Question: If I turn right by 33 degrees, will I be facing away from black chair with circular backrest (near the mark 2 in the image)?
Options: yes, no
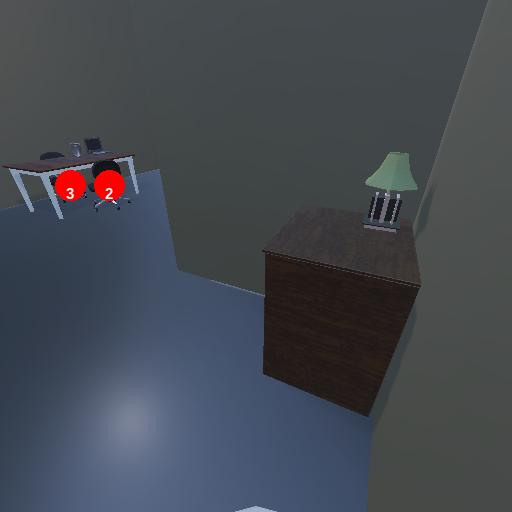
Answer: yes